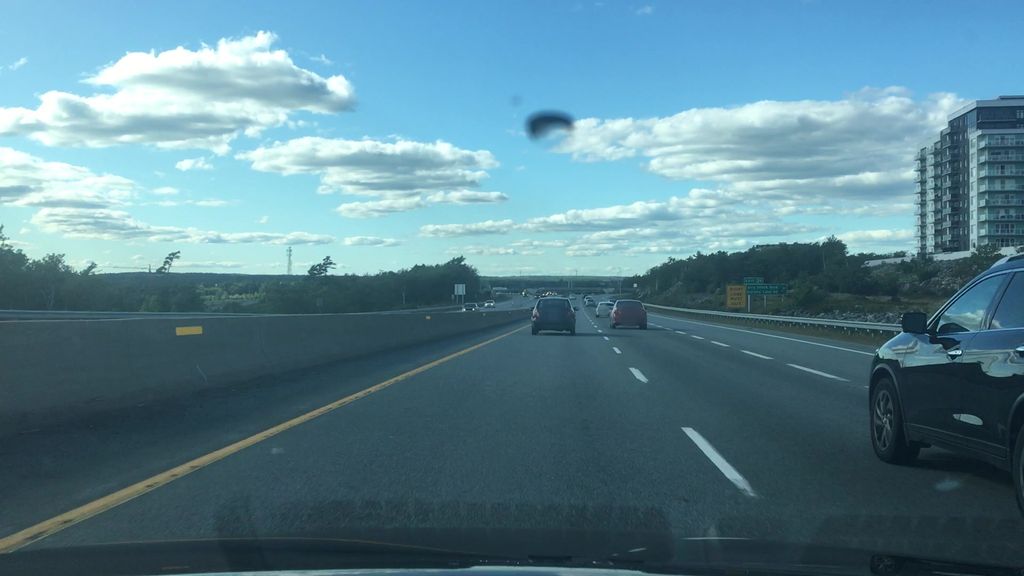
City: halifax